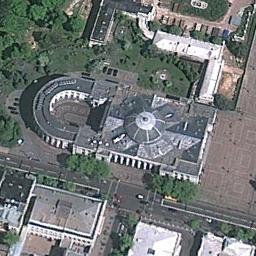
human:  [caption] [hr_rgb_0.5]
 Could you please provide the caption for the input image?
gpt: There is a church on the open place next to some buildings and the grass .

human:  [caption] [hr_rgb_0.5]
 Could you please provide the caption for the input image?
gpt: This is a church with a circular square in the middle .

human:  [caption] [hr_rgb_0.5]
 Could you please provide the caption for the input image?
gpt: The church with a circular dome has a semi-circular yard .

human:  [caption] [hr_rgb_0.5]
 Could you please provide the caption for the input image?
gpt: A cathedral with a gray roof, The main house in the middle of the church has a round roof, Several buildings and roads and trees and lawns around the church .

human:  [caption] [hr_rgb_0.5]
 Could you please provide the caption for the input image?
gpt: There are many buildings near the church .